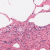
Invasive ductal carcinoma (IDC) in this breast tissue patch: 0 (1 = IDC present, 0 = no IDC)